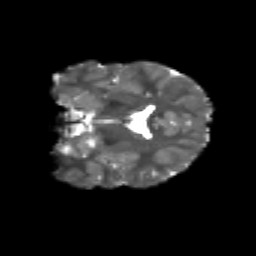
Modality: T2w
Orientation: coronal
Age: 9
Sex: male
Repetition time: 9.4 s
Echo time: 0.089 s